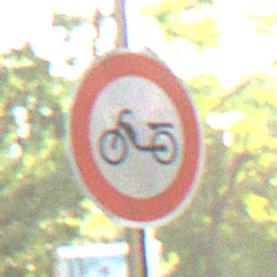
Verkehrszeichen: VerbotMofas
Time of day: SunriseSunset
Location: Outdoor (Suburban)
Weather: Clear
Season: NotSpecified
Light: Natural